四年级 · 画法几何学
下面图形中, 三角形底边上的高画法正确的是（）。

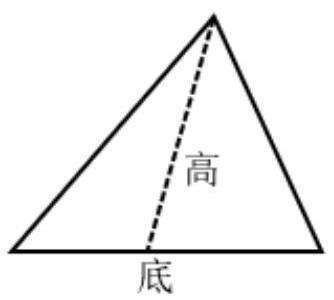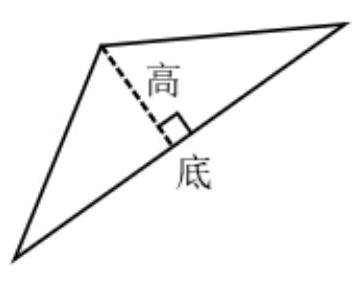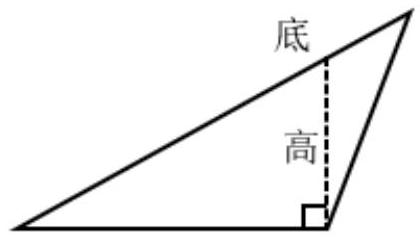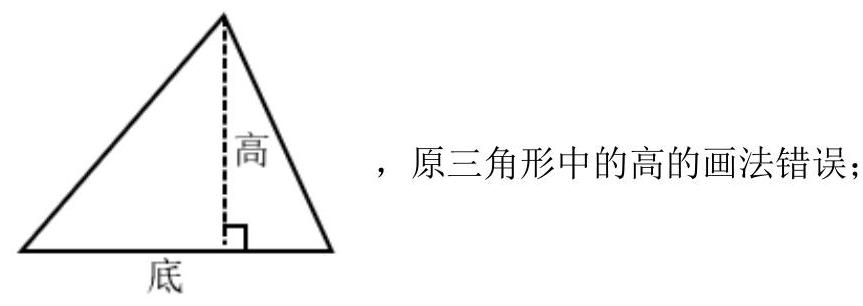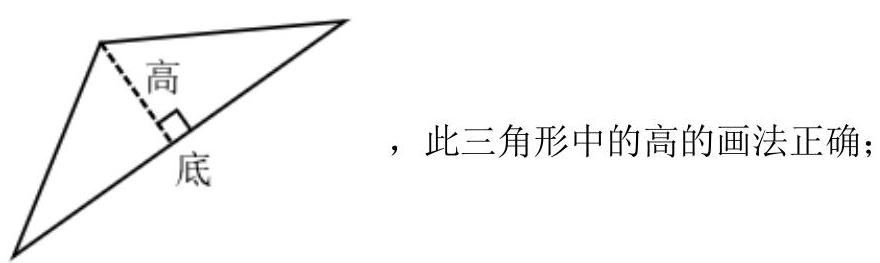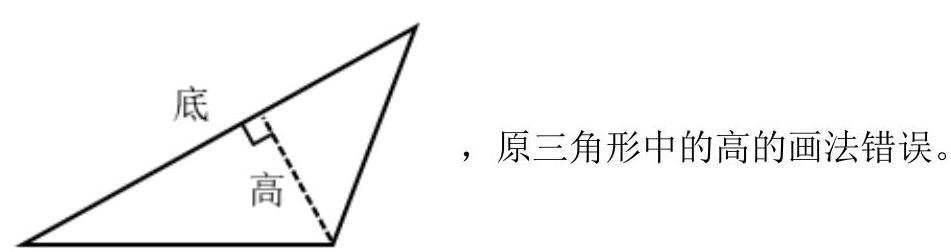
A.

B.

C.

答案: B
解析: 解B

【分析】从三角形的一个顶点到它的对边作一条垂线, 顶点和垂足之间的线段叫做三角形的高, 这条对边叫做三角形的底, 依此进行判断即可。

【详解】A.

B.

C.

故答案为: B

【点睛】熟练掌握三角形的高的画法是解答此题的关键。